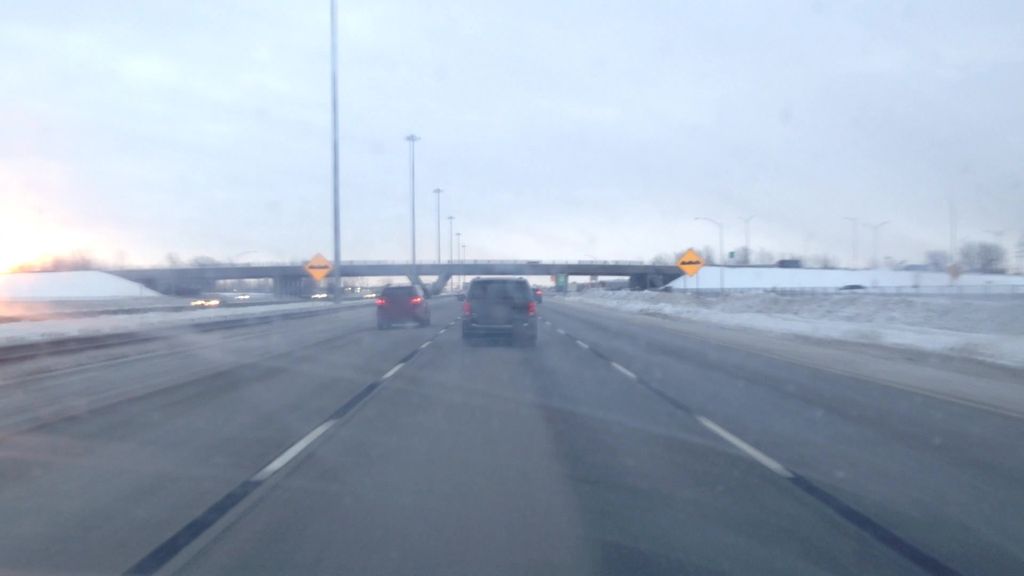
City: montreal